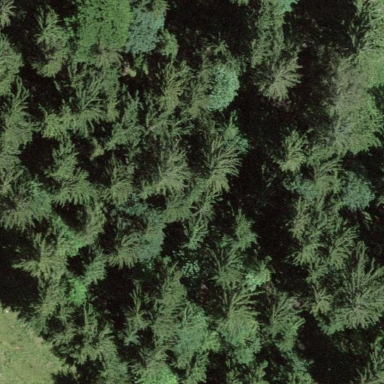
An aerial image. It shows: Forest area predominantly covered with needle-leaved trees.